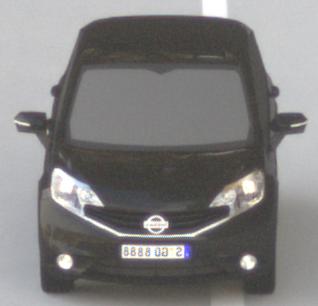
Make: Nissan
Model: Note 1.2
Detailed model: Note (E12) (10/13 - 12/16)
Model produced from: 2013/10
Model produced until: 2015/09
Doors: 5
Color: black
Road condition: dry road
Daytime: morning or afternoon
Contrast: medium contrast